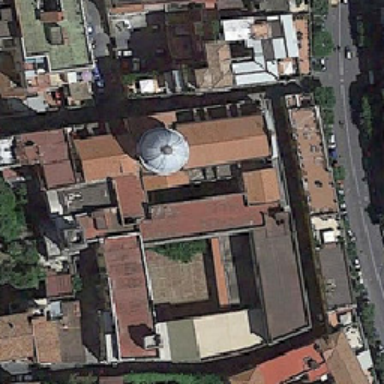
There is a good church beside the road .